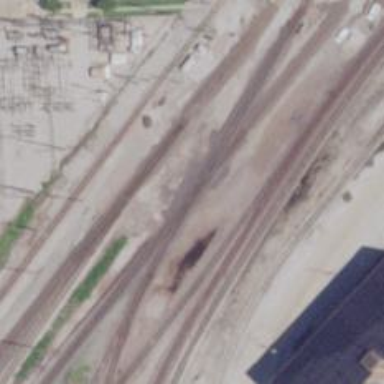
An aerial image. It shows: Railway crossing.